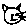
Label: cat